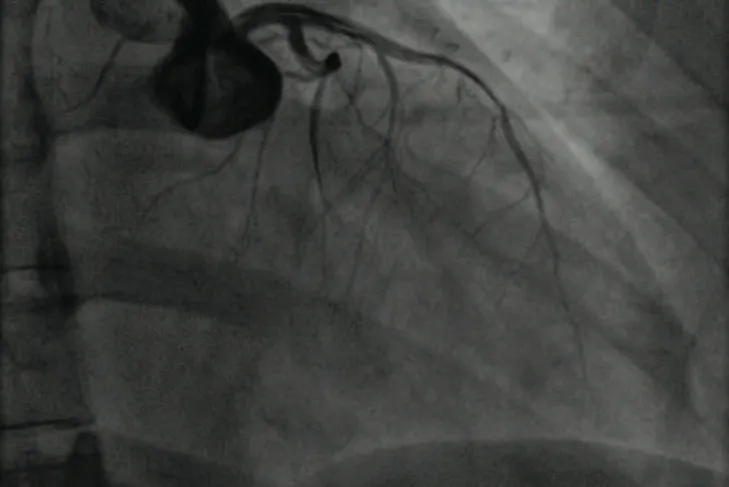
SCAD of LAD with extension to left main trunk and LCX at invasive coronary angiography.
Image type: radiology (x_ray)